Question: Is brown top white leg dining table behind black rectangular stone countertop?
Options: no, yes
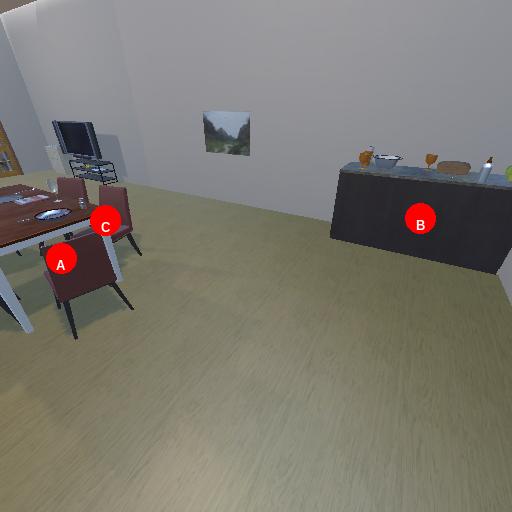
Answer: no